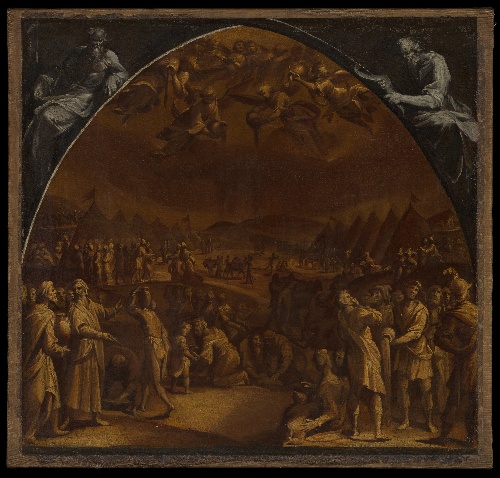
Title: The Gathering of Manna
Artist: Aurelio Lomi
Artist bio: Italian, Pisa 1556–1622 Genoa (?)
Object type: Painting, monochrome
Classification: Paintings
Medium: Oil on canvas
Dimensions: 41 1/2 x 42 3/4 in. (105.4 x 108.6 cm)
Department: European Paintings
Credit line: Gift of Cornelius Vanderbilt, 1880
Accession year: 1880
Repository: Metropolitan Museum of Art, New York, NY
Tags: Tents|Children|Men|Women|Crowd|Angels|Manna